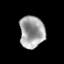
Tissue: prostate
Cell type: Myeloid cells
Senescence score: 0.2885
Nuclear area (px): 777
Mean DAPI intensity: 162.991